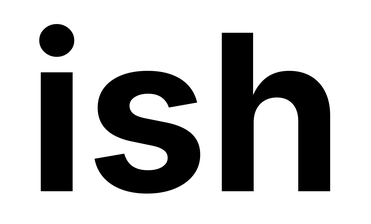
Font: Inter_Bold